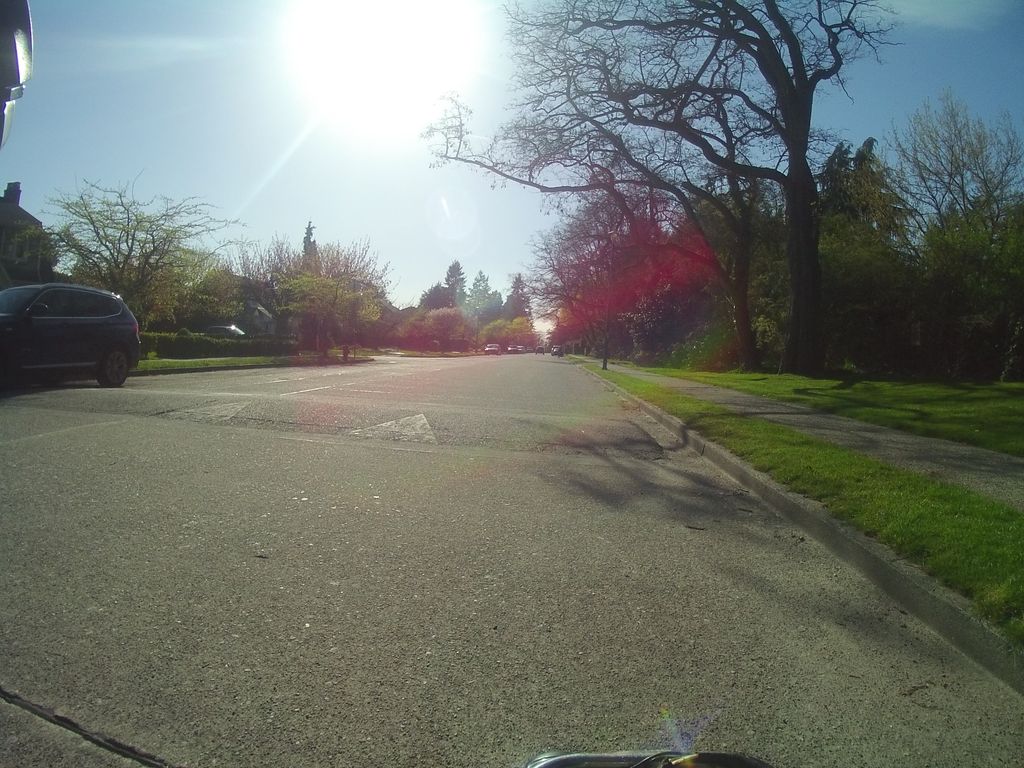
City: vancouver